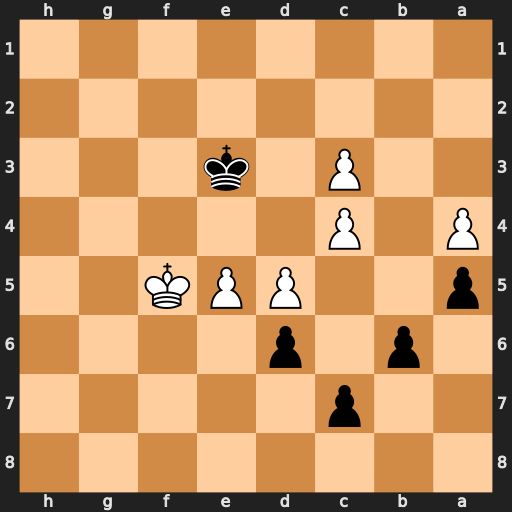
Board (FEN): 8/2p5/1p1p4/p2PPK2/P1P5/2P1k3/8/8
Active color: b
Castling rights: -
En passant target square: -
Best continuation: dxe5 Kxe5 Kd3 Ke6 Kxc4